Interaction volume radius: 5 \u00c5
Interaction volume height: 25 \u00c5
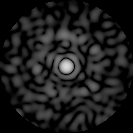
Disorder parameter: 0.8069